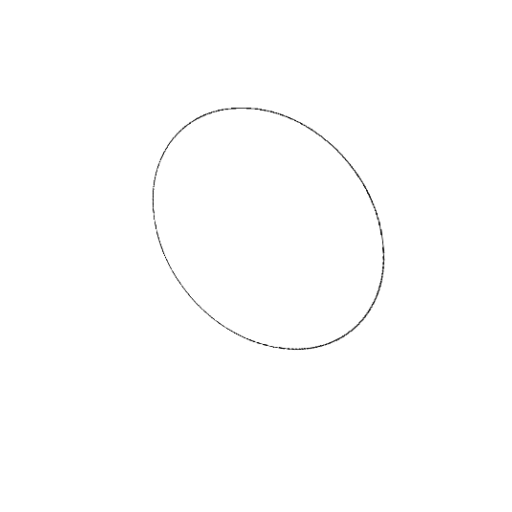
Crossing number: 0